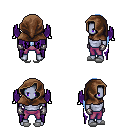
a pixel art fantasy rpg character, male body template, dark elf, purple skin, purple wings, magenta pants, white cyan ponytail hairstyle, cloth hood, metal gloves, white slippers, four views (front, back, left, right), 2x2 character sprite sheet, small pixel art, hard edges, no anti-aliasing